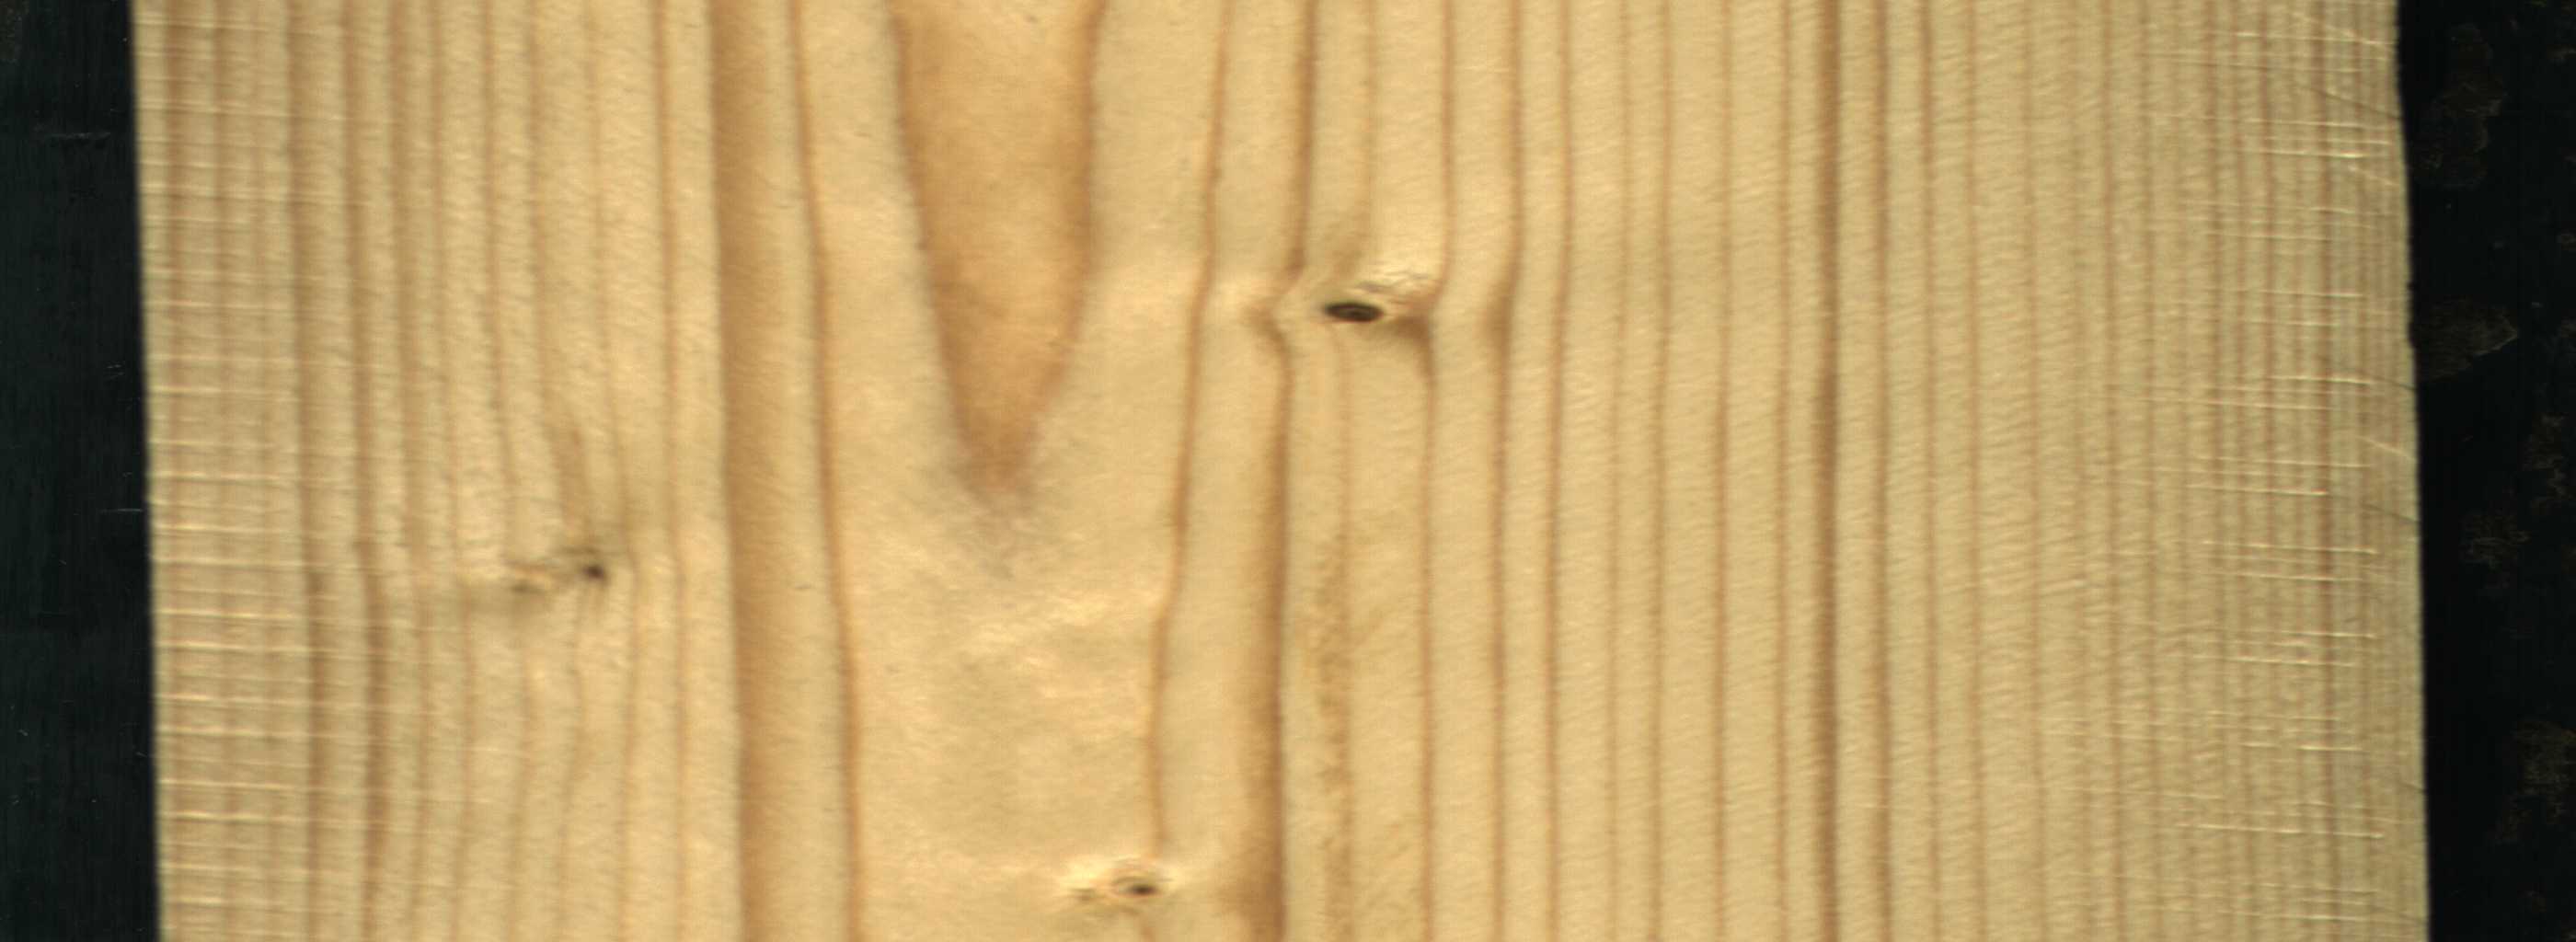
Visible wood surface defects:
Dead_Knot
Live_Knot
Live_Knot